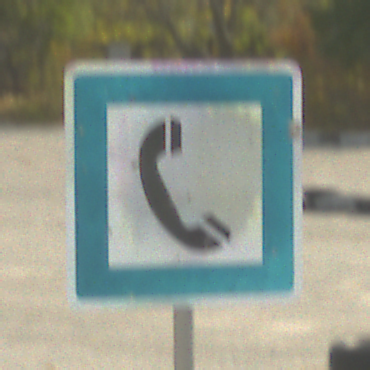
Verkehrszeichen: Fernsprecher
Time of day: MorningAfternoon
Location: Outdoor (RoadRail)
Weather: PartlyCloudy
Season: NotSpecified
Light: Natural